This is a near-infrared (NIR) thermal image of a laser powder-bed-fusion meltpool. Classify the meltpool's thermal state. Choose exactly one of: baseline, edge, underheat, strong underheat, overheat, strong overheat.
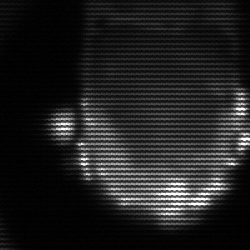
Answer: baseline